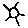
Label: sun